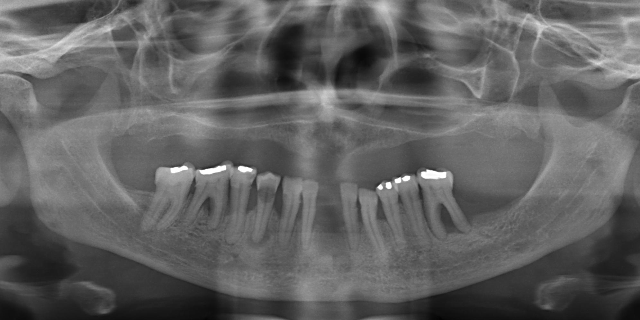
adult